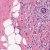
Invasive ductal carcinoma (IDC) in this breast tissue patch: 0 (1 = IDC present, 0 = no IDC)